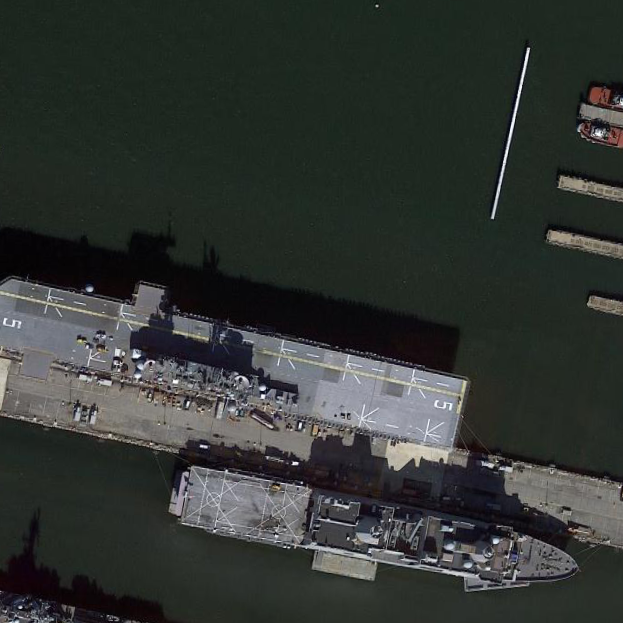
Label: assault